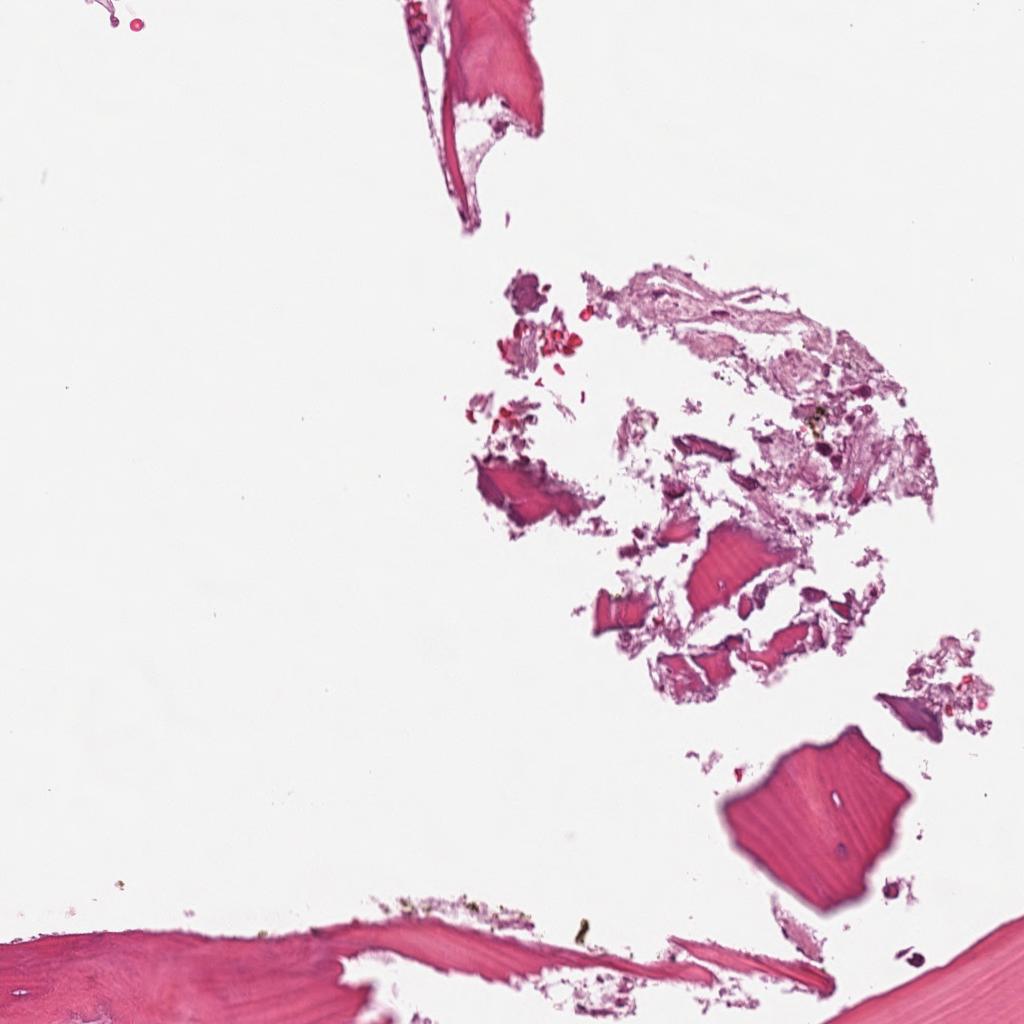
Label: Non-Tumor